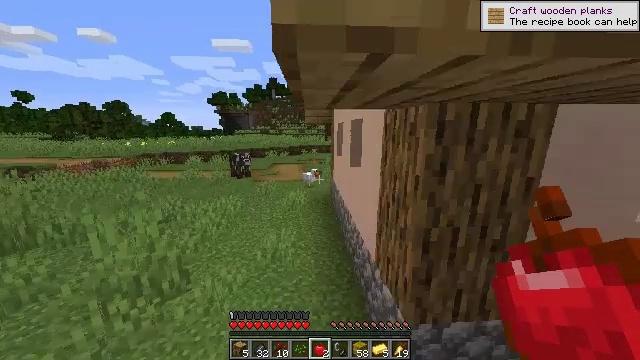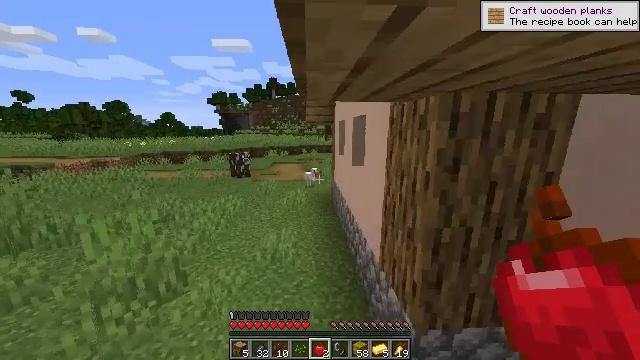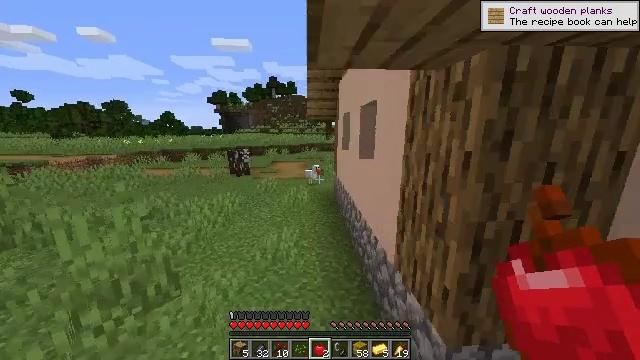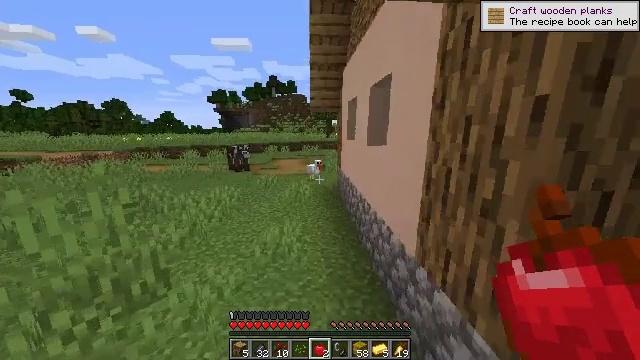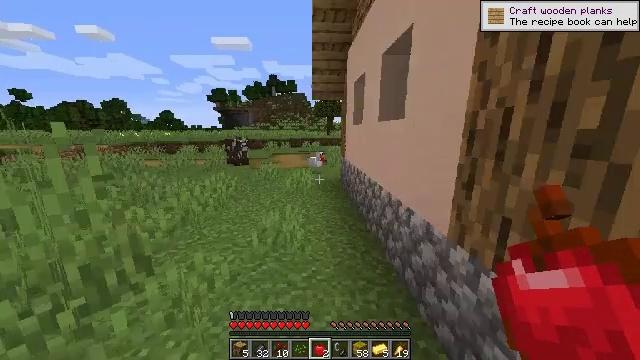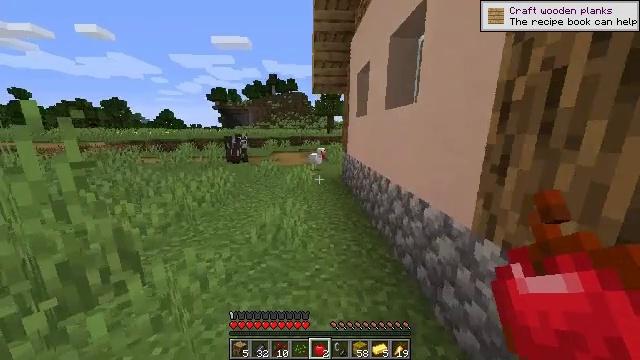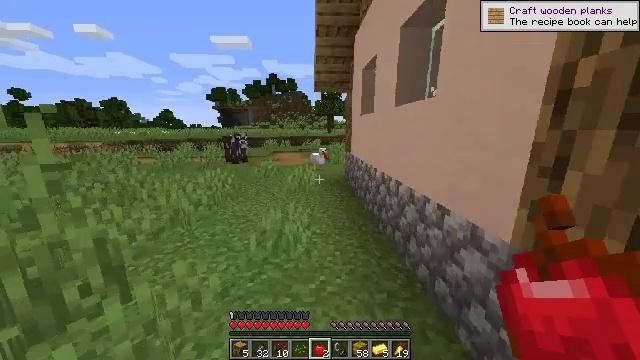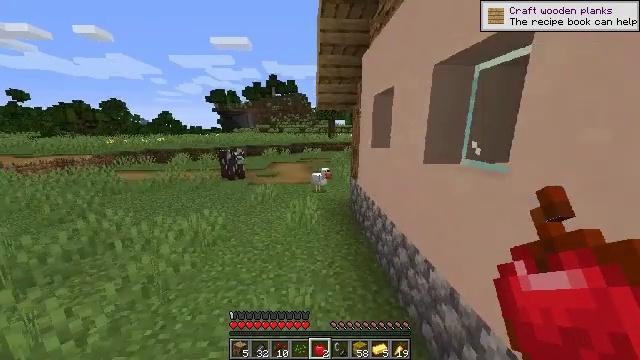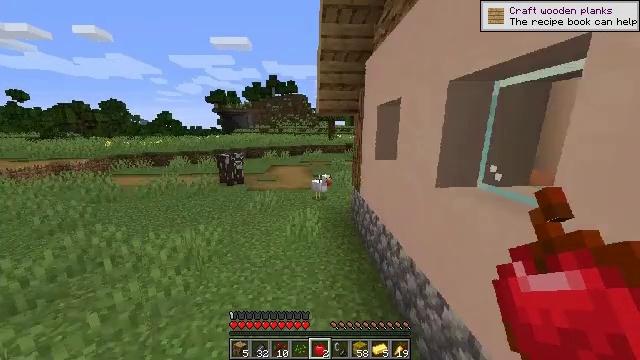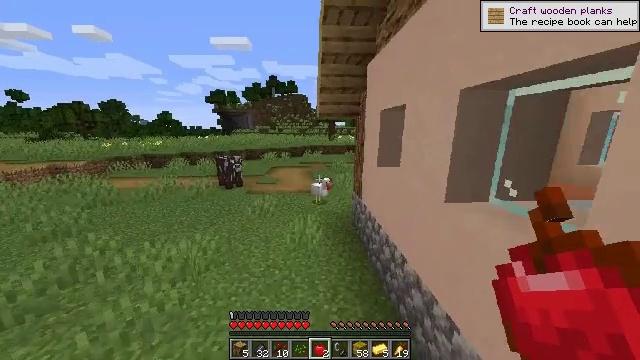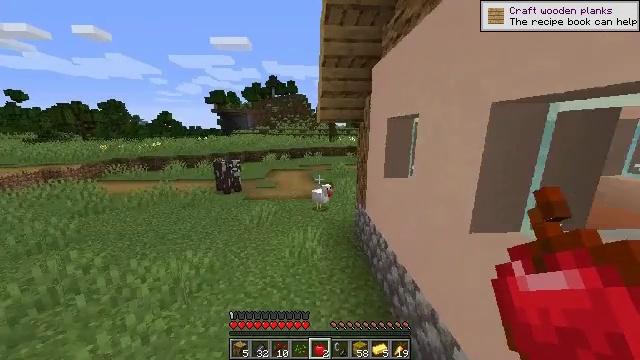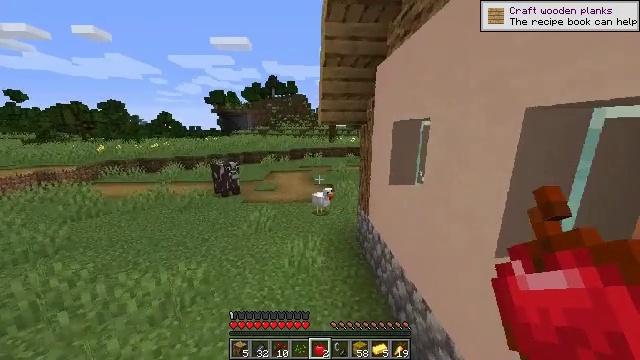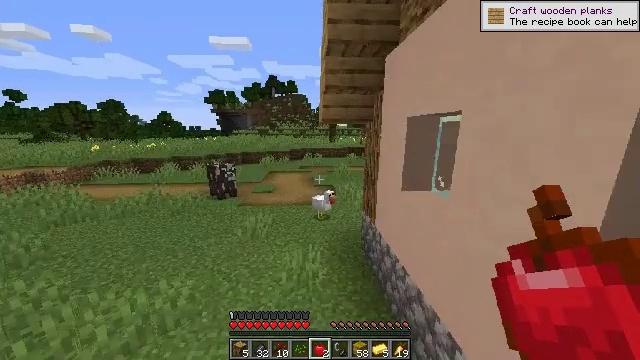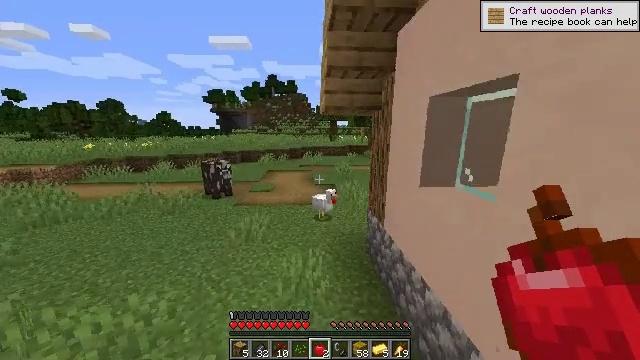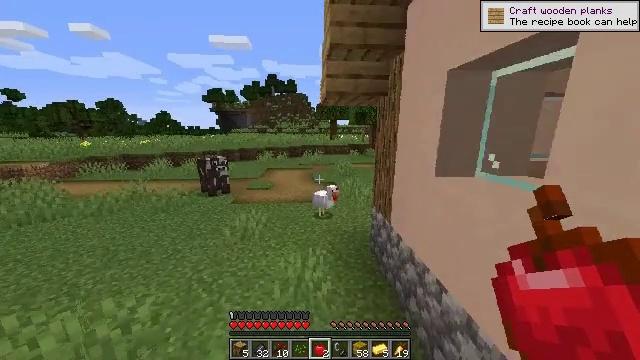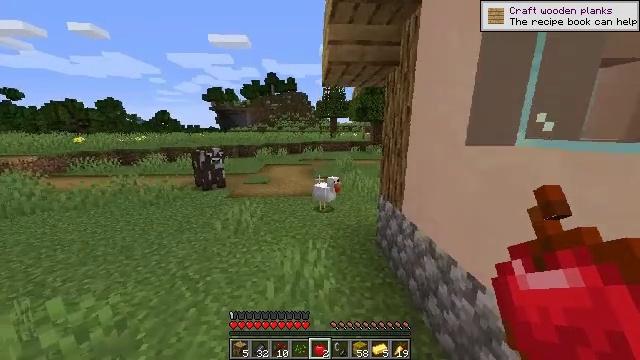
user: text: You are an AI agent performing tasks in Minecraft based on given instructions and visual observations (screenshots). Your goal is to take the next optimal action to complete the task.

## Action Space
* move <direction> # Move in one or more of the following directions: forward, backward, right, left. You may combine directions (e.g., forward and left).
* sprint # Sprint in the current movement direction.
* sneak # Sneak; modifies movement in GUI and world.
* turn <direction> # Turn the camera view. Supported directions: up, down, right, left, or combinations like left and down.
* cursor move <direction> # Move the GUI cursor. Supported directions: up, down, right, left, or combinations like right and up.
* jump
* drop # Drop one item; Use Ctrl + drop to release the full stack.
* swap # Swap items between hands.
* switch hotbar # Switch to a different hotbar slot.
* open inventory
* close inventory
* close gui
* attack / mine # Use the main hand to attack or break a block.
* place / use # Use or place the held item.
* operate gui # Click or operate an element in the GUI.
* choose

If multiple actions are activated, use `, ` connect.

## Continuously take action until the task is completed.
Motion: motion action
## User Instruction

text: Mine the clay from the riverbed.
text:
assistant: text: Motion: move forward and move left, jump
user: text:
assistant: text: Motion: move forward and move left, jump
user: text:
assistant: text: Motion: move forward, jump
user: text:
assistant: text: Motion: move forward, jump
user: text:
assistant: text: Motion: move forward, jump
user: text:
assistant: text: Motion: move forward, jump
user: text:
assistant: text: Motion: move forward, jump
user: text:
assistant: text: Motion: move forward, jump
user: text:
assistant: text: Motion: move forward, jump
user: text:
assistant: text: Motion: move forward, jump
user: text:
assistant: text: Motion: move forward, jump
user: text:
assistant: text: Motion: move forward, jump
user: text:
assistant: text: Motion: move forward, jump
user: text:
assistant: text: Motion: move forward, jump
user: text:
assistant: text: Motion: move forward, jump
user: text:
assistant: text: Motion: move forward, jump
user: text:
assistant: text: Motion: move forward, jump
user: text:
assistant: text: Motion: move forward, jump
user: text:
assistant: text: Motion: move forward, jump
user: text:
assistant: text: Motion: move forward, jump
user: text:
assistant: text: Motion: move forward, turn up, jump
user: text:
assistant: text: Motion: move forward, jump
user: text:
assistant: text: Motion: move forward, jump
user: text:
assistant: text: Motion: move forward, jump
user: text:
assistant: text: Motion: move forward, turn right, jump
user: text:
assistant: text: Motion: move forward, turn right, jump
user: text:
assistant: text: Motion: move forward, turn right
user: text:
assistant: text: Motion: move forward, turn right and up, jump
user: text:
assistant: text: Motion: move forward, turn right and up, jump
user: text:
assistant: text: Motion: move forward, jump